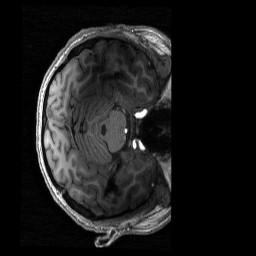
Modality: T1w
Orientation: axial
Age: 22
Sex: female